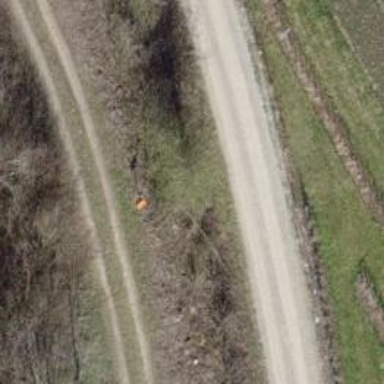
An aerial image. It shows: Aerial marker.